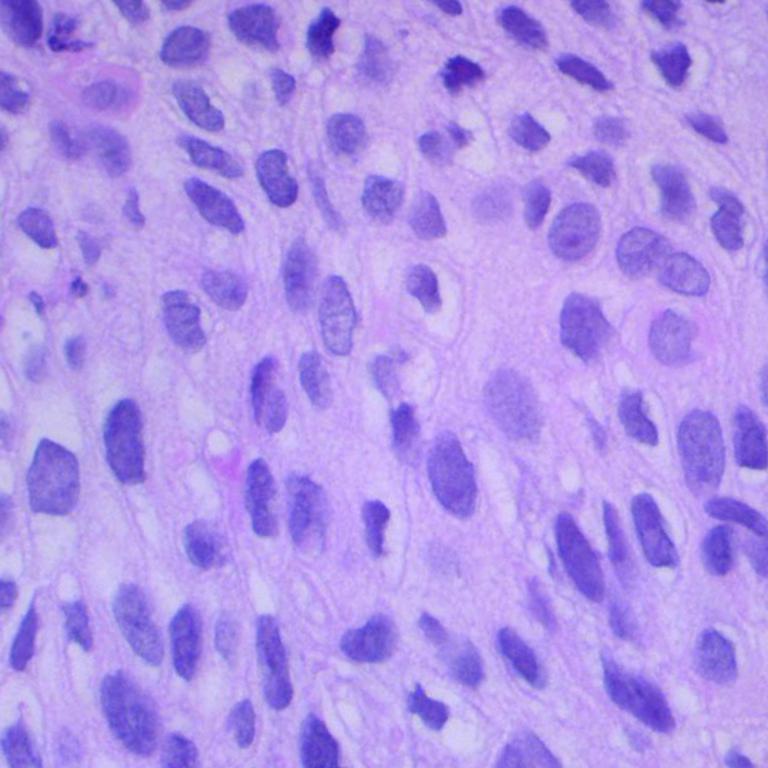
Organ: lung
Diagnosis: squamous carcinomas